Question: The attached image is what I have in my DB table. I wished to count the number of "IsRead" that are true for a unique productSerial. The productSerial here is not a primary key, hence it can be repeated. But I was unsure how to write the sql statement for this..
For example the result should be displayed like :
'''
10 - 3
11 - 2
12 - 1
'''
I came out with this but I wondered whether it was correct, and hope u all can correct me if i am wrong.
'''
Select DISTINCT productSerial
FROM (SELECT COUNT(IsRead) where IsRead = 'True' FROM testing);
'''

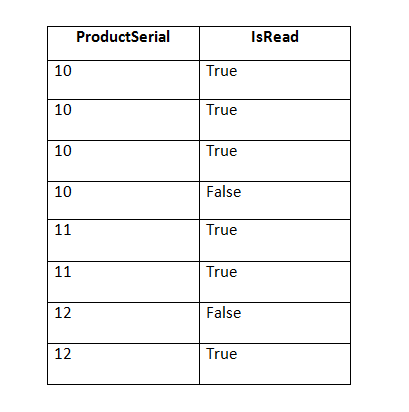
Answer: '''
select ProductSerial, count(*)
from testing
where IsRead = 'True'
group by ProductSerial
order by ProductSerial
'''